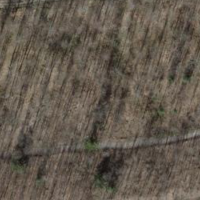
EUNIS habitat code: 41
Species observed at this site:
Neottia nidus-avis
Nemobius sylvestris